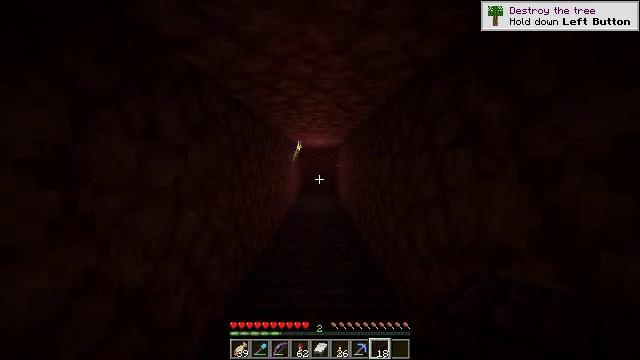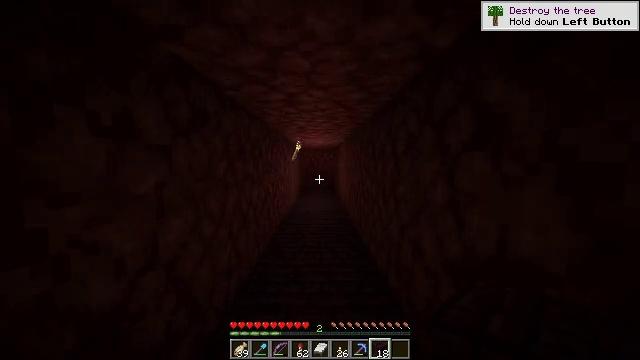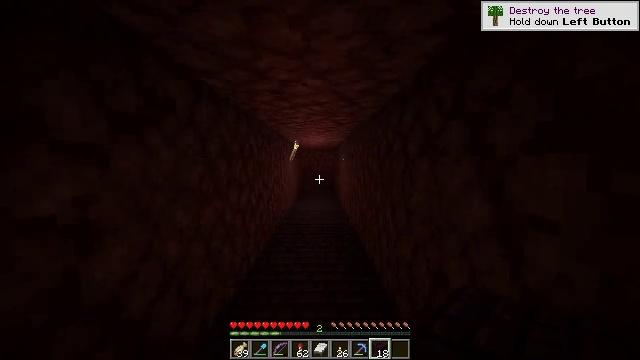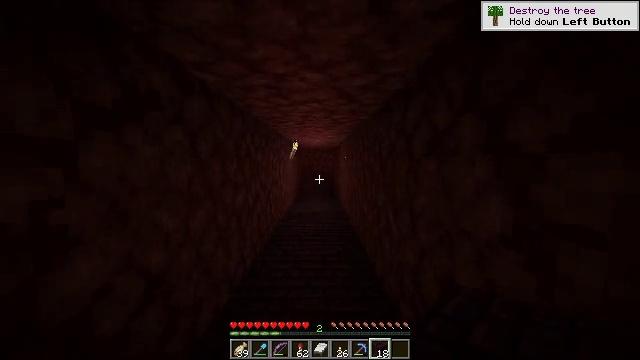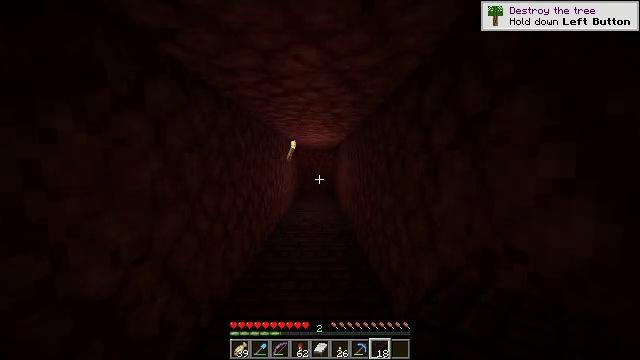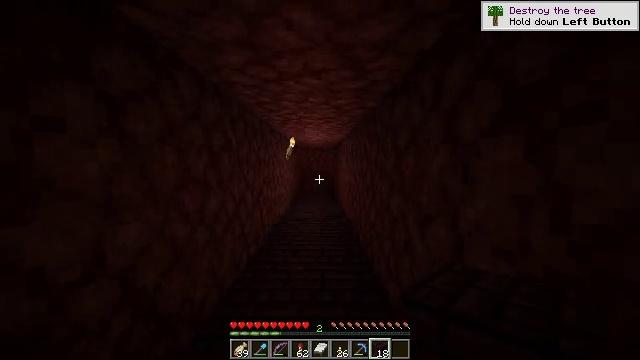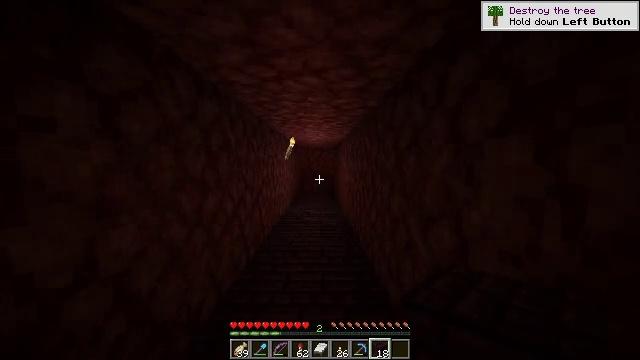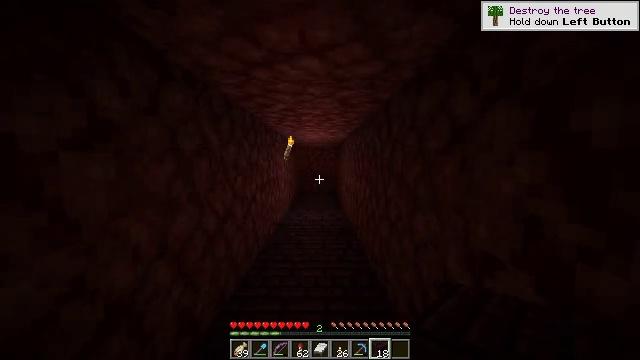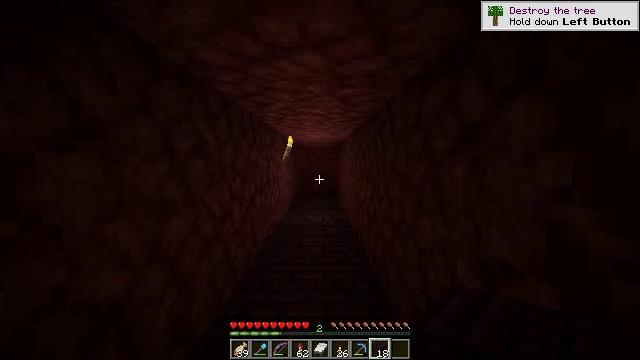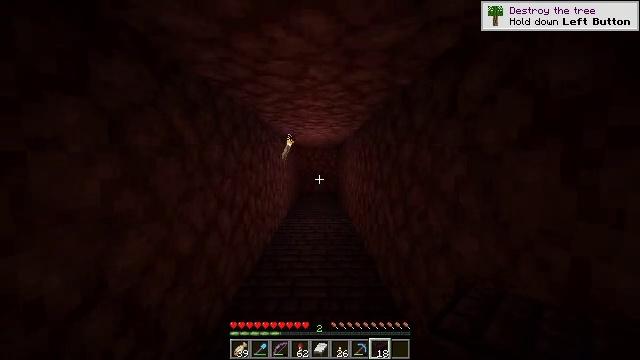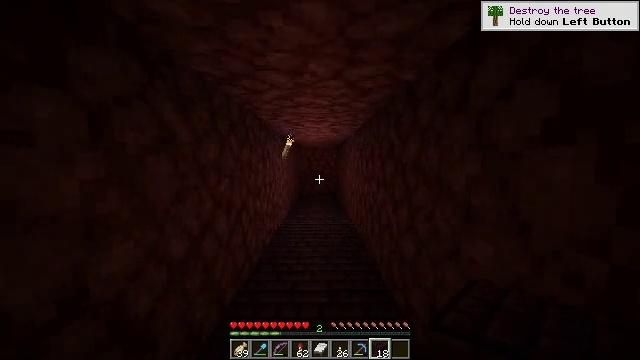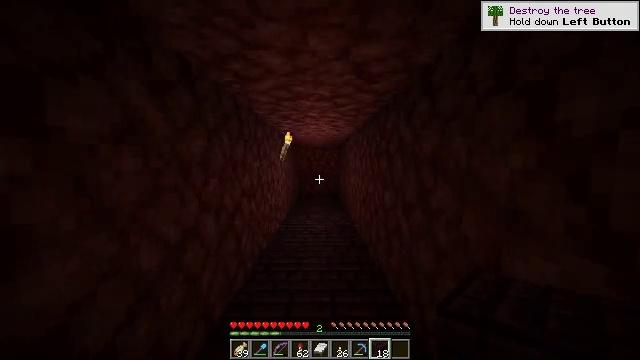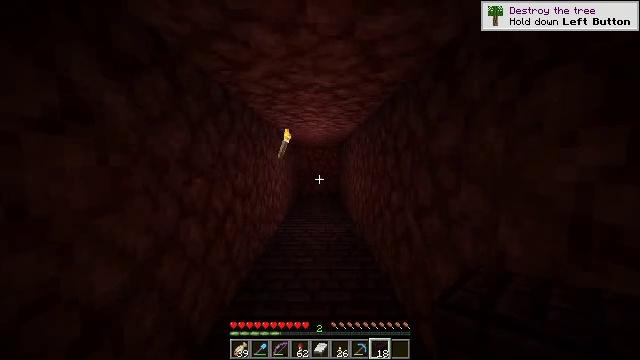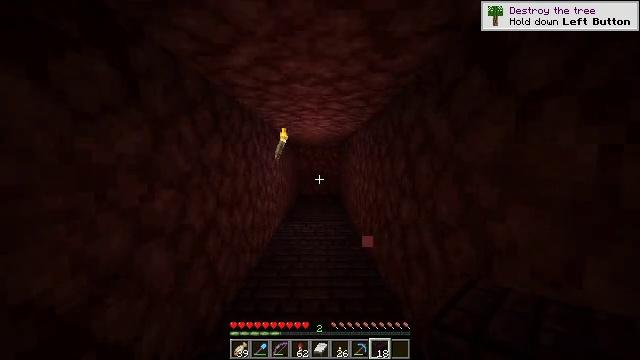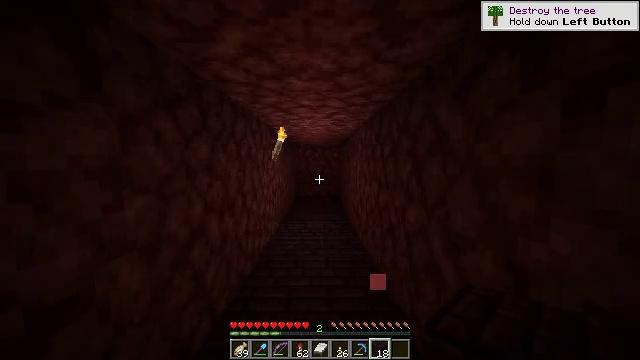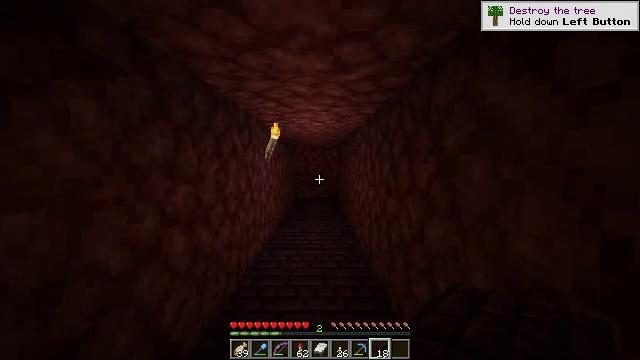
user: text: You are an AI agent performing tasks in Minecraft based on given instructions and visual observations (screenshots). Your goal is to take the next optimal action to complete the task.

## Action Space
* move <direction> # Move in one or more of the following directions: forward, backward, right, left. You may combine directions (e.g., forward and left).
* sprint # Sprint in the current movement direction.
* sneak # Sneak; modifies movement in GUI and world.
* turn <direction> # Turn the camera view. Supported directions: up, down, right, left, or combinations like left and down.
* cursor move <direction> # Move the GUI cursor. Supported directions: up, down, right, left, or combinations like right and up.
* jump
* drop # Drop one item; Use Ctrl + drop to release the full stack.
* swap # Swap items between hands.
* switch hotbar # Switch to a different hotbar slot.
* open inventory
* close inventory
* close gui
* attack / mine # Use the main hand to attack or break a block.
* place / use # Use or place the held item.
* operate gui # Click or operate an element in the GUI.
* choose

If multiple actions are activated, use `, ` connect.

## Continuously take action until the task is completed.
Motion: motion action
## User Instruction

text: Make a nether brick slab in the crafting table.
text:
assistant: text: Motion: move forward
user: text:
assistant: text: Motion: move forward
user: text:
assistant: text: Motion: move forward
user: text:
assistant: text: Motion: move forward
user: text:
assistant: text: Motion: move forward
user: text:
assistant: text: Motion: move forward
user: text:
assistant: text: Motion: move forward
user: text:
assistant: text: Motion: move forward
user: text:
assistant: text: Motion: move forward
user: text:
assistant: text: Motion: move forward
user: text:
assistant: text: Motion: move forward
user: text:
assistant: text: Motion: move forward
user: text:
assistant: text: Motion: move forward
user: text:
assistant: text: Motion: move forward
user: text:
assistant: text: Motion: move forward
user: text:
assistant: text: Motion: move forward
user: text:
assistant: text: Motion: move forward
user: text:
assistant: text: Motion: move forward
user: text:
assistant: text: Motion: move forward
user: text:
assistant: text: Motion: move forward
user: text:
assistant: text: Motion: move forward
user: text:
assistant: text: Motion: move forward
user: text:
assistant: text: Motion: move forward
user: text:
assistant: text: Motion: move forward
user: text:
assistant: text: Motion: move forward
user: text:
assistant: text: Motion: move forward
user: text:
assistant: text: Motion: move forward
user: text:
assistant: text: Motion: move forward
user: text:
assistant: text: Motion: move forward
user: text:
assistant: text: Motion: move forward